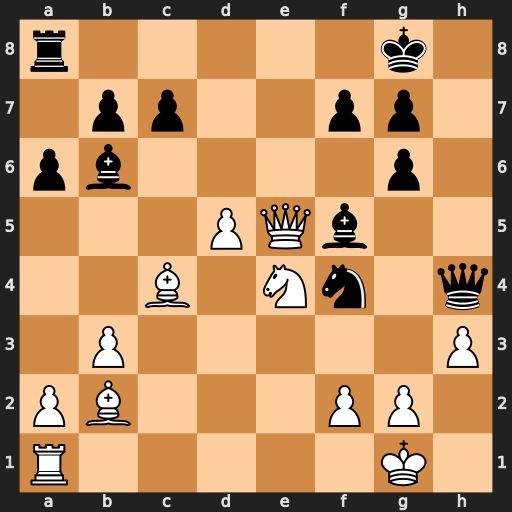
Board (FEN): r5k1/1pp2pp1/pb4p1/3PQb2/2B1Nn1q/1P5P/PB3PP1/R5K1
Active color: w
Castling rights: -
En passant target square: -
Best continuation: Qxg7#